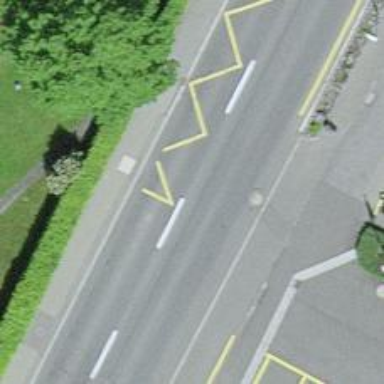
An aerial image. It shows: Bus stop with stop position for public transport.